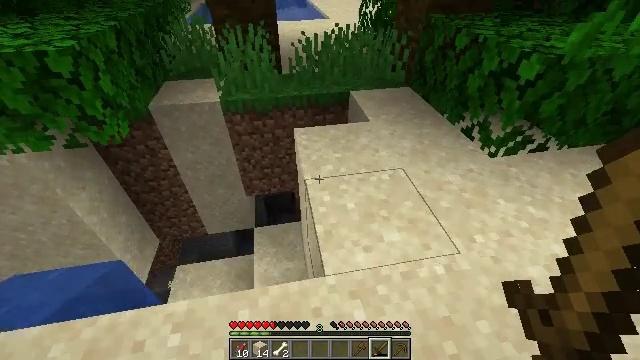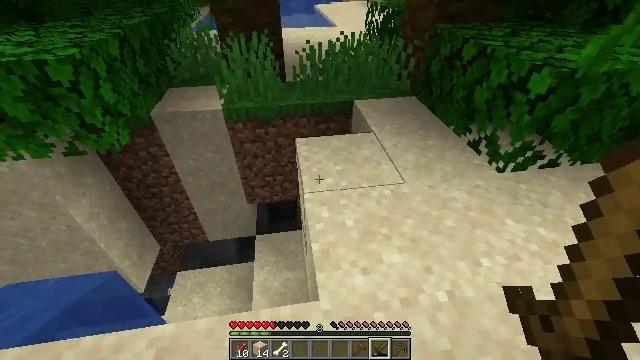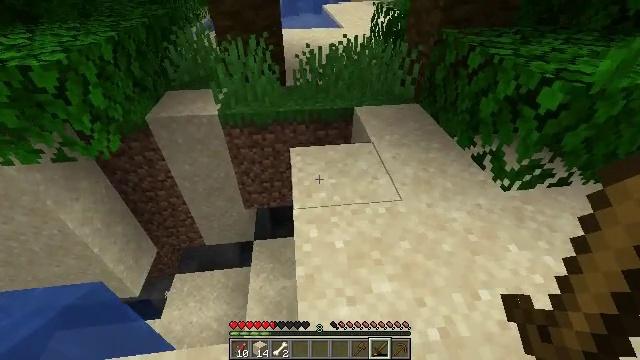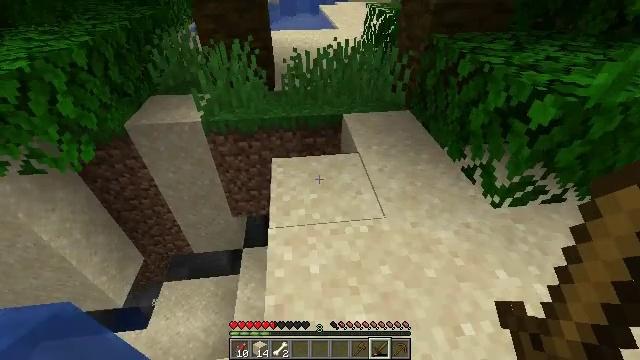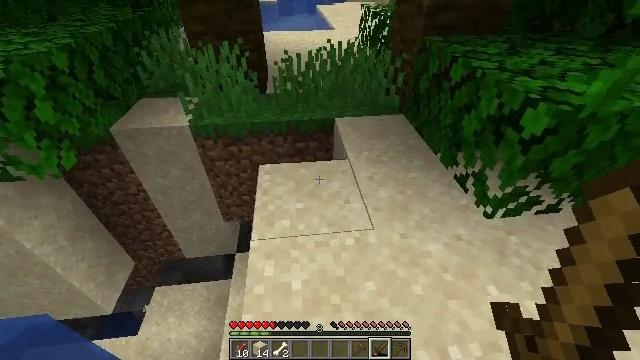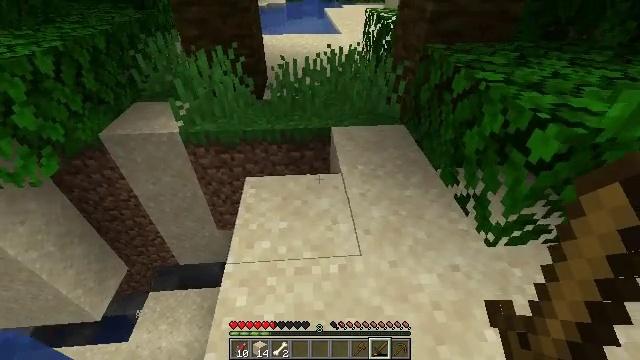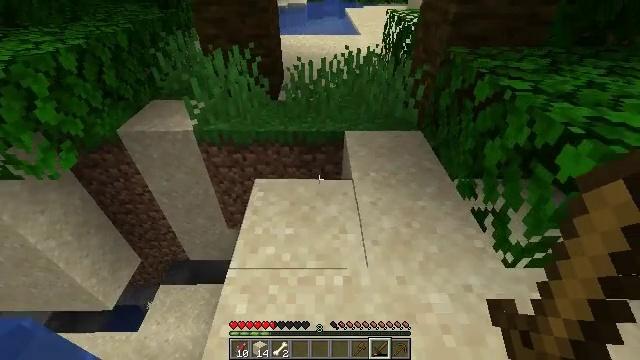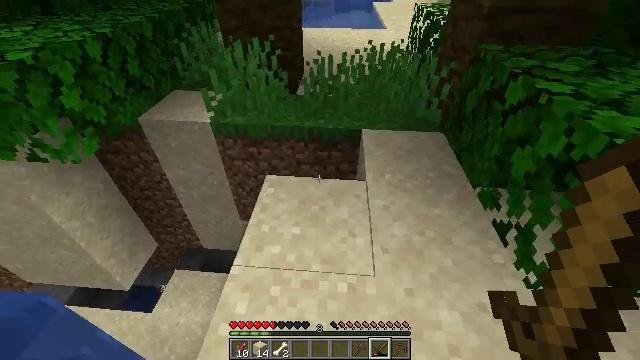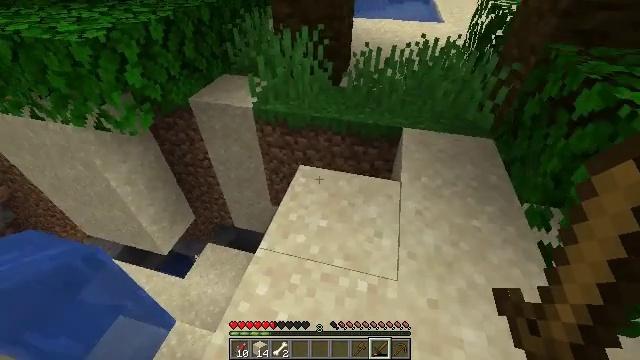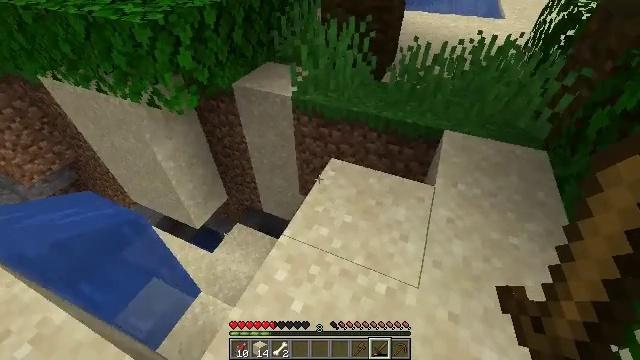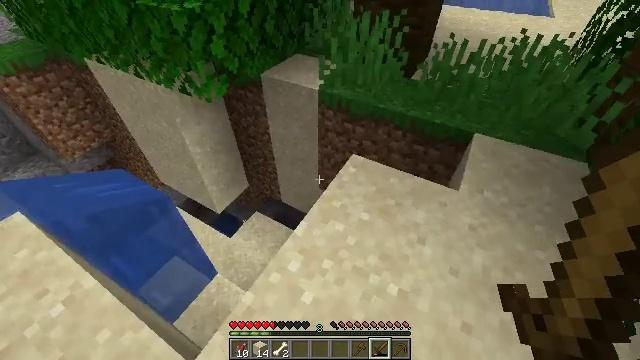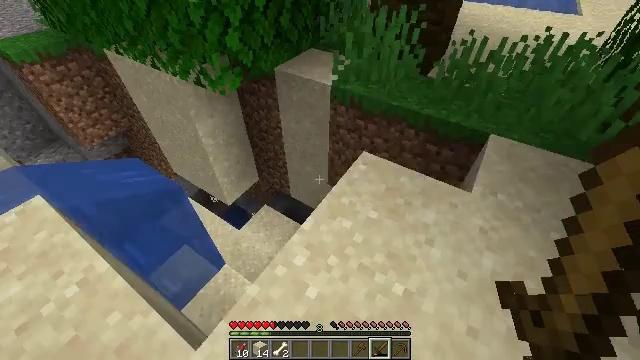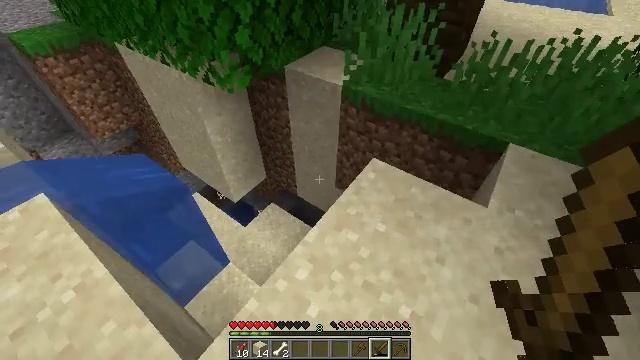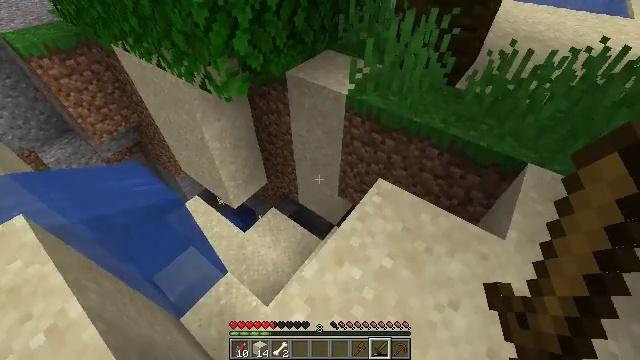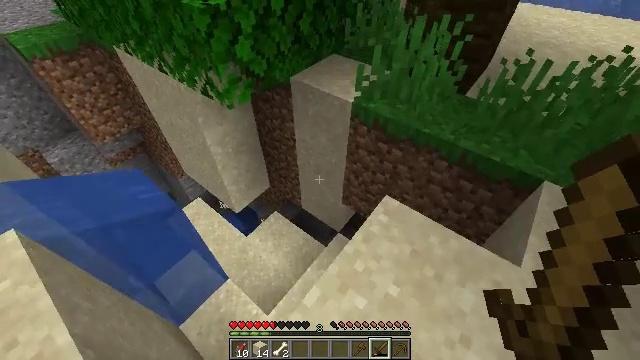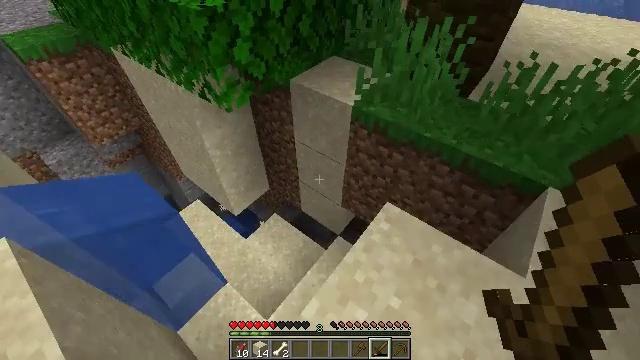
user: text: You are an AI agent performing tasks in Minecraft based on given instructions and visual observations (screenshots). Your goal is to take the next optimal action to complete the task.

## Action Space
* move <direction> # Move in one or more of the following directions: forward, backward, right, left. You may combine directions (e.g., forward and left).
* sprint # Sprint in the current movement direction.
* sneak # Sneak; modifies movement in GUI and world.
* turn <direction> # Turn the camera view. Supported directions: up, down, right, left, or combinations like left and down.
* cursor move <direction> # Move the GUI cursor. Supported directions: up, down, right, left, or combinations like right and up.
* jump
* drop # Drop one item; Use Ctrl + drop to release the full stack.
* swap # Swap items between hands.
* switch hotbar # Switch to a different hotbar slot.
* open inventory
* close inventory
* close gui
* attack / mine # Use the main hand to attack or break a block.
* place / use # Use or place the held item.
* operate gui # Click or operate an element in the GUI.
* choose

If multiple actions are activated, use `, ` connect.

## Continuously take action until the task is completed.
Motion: motion action
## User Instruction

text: Dig up some sand.
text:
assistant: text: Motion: move forward and move right, turn left and up
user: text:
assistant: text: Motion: move forward and move right, turn left
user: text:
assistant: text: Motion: move forward and move right
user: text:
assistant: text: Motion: move forward and move right
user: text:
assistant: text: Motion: move forward, turn left
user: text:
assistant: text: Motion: turn left
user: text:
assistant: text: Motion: turn left and down
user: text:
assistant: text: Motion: turn left and down
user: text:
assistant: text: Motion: turn left and down
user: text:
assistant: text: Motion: turn left and down
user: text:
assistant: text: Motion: move forward, turn left
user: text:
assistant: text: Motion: move forward, turn left
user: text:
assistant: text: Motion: move forward, turn left
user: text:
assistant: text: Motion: move forward, turn left
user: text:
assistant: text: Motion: no_op
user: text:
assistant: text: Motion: no_op
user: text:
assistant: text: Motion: no_op
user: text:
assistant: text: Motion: no_op
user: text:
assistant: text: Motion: no_op
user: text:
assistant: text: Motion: no_op
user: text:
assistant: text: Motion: turn left
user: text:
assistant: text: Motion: turn left
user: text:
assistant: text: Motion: turn left
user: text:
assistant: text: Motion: turn left
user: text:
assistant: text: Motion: turn left and down
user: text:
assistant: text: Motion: move back, turn left and down
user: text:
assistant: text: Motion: move back, turn left
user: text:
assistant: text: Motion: move back, turn left
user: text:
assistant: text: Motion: move back
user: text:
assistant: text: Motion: no_op